The image is the raw time-domain waveform of a rolling-element bearing's vibration signal. Classify the bearing condition as one of: normal, inner_race, outer_race, ball.
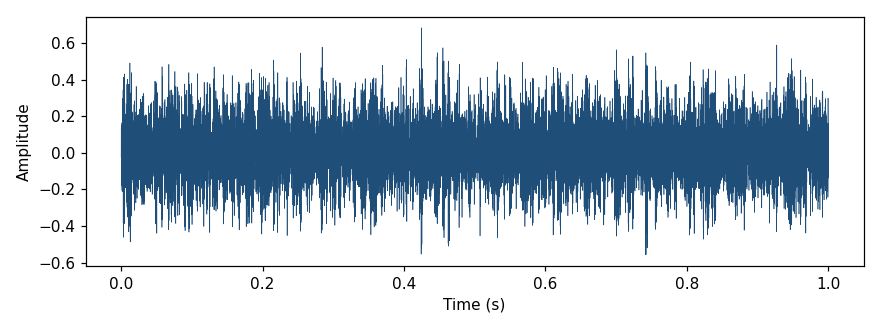
Answer: outer_race